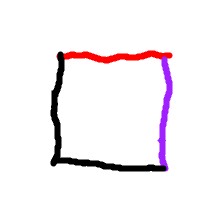
Shape: square